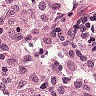
Metastatic tissue present: no